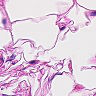
Metastatic tissue present: no